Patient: sex M, age 66
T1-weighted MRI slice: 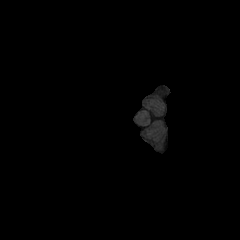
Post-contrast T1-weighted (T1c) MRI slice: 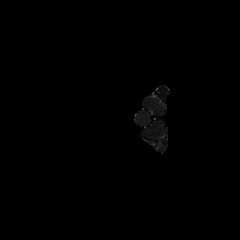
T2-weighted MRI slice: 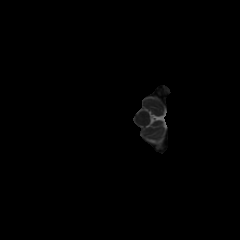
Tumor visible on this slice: no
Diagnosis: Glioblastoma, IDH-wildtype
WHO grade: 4